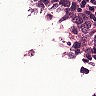
Metastatic tissue present: no